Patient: sex F, age 36
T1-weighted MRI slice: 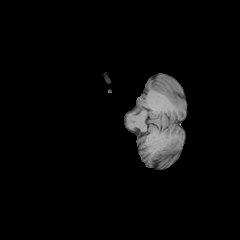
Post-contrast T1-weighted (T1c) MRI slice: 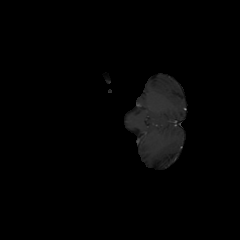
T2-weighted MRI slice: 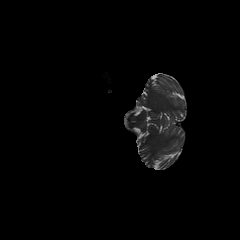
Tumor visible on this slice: no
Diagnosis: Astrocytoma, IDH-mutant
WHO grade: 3